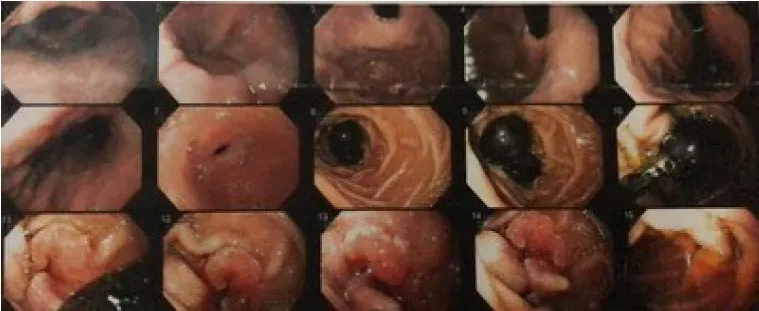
Upper endoscopy. Evidence of food remains extracted orally with Roth Net. In distal second duodenal portion, erythematous lesion with jagged edge is observed, that narrows the lumen.
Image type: endoscopy (gi_endoscopy)